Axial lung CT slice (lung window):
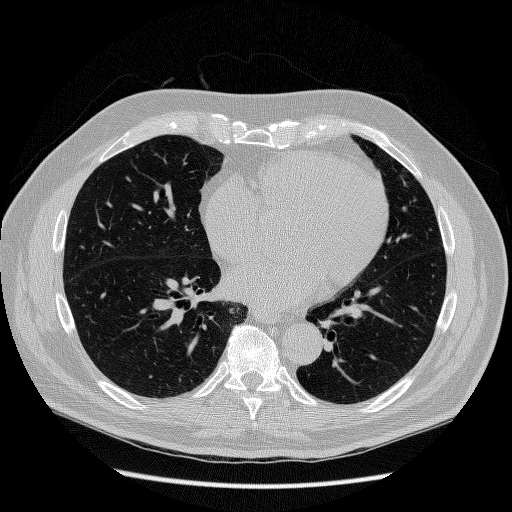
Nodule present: no